Тонкостенный цилиндр катится по горизонтальной поверхности без проскальзывания со скоростью $v_{0}=6~м/с$. Коэффициент трения между цилиндром и поверхностью равен $\mu=0.2$. Цилиндр сталкивается с вертикальной гладкой стенкой и упруго отражается от нее (см. рисунок).
Найдите скорости верхней и нижней точек цилиндра непосредственно после отражения.
Определите скорость центра цилиндра через $t_{1}=2~с$ после столкновения со стенкой и путь, пройденный им за это время.
Определите, какой путь пройдет центр цилиндра к моментам времени $t_{2}=4~с$.
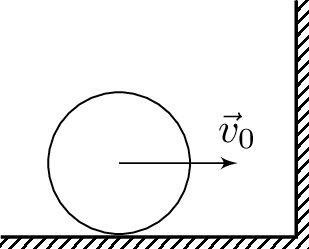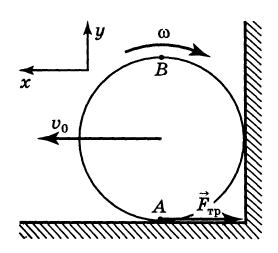
Найдите скорости верхней и нижней точек цилиндра непосредственно после отражения.
Решение: До удара при чистом качении скорость поступательного движения цилиндра $v_{0}$ и угловая скорость $\omega$ связаны соотношением $v_{0}=\omega R$, где $R$ — радиус цилиндра. После упругого удара скорость поступательного движения цилиндра изменяет знак, а угловая скорость вращательного движения остается прежней. Цилиндр начинает двигаться с проскальзыванием. Сразу после отражения цилиндра от стенки скорость его верхней точки $B$ (см. рисунок) равна $v_{B}=v_{0}-\omega R=0$, а нижней точки $A$ будет $v_{A}=v_{0}+\omega R=2 v_{0}$.
Ответ: $$ v_{B}=v_{0}-\omega R=0. $$ $$ v_{A}=v_{0}+\omega R=2 v_{0}. $$

Определите скорость центра цилиндра через $t_{1}=2~с$ после столкновения со стенкой и путь, пройденный им за это время.
Решение: После отражения оба движения цилиндра — поступательное и вращательное — оказываются равнозамедленными, так как на него будет действовать постоянная сила трения скольжения $F_{тр}=\mu m g$ Цилиндр будет двигаться с ускорением $a=\frac{F_{тр}}{m}=\mu g$. Через время $t_{1}$ скорость цилиндра $$ v_{1}=v_{0}-\mu g t_{1}=2~м/с $$ и пройденный путь $$ s_{1}=v_{0} t_{1}-\frac{a t_{1}^{2}}{2}=8~м. $$
Ответ: $$ v_{1}=v_{0}-\mu g t_{1}=2~м/с. $$ $$ s_{1}=v_{0} t_{1}-\frac{a t_{1}^{2}}{2}=8~м. $$

Определите, какой путь пройдет центр цилиндра к моментам времени $t_{2}=4~с$.
Решение: Цилиндр остановится через время $\tau=\frac{v_{0}}{a}=\frac{v_{0}}{\mu g}=3~с$. К этому моменту прекратится и вращательное движение. Пройденный путь в этот момент будет равен $$ s=v_{0} \tau-\frac{a \tau^{2}}{2}=\frac{v_{0}^{2}}{2 \mu g}=9~м. $$ Следовательно, через $t_{2}=4~с$ скорость цилиндра равна нулю, а пройденный путь $9~м$.
Ответ: Через $t_{2}=4~с$ скорость цилиндра равна нулю, а пройденный путь: $$ s=\frac{v_{0}^{2}}{2 \mu g}=9~м. $$
Темы:
T, Механика, Динамика, Соударения, Всероссийские, Вращательное движение, Сухое трение, Трение